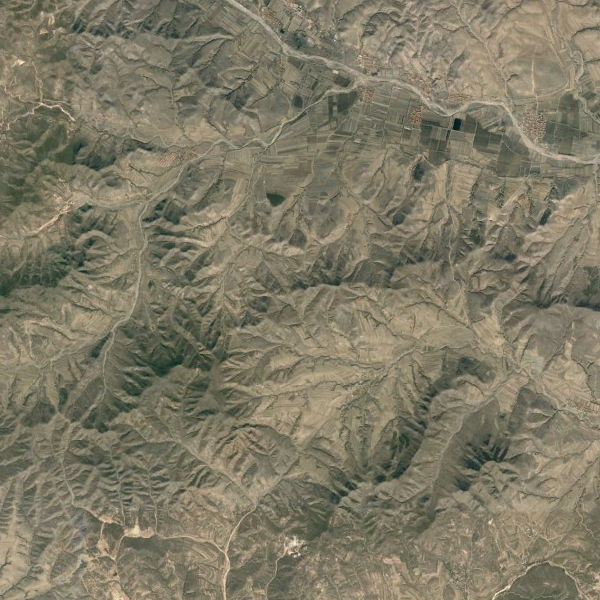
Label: Mountain